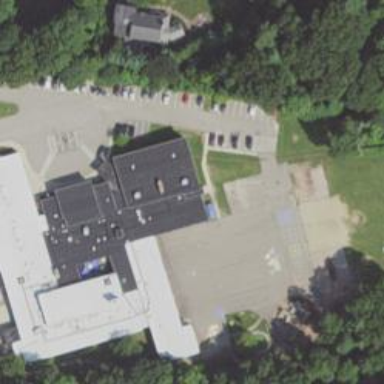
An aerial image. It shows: School building.